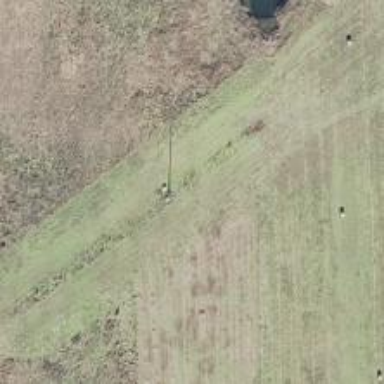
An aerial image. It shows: Power pole.